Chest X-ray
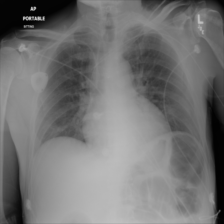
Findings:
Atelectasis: negative
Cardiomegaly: negative
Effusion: negative
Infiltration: negative
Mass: negative
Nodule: negative
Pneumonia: negative
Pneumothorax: negative
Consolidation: negative
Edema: negative
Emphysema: negative
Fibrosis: negative
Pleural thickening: negative
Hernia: negative